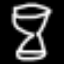
Label: hourglass